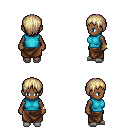
a pixel art fantasy rpg character, female body template, human, dark skin, teal sleeveless shirt, robe skirt, white blonde plain hairstyle, bracelets, white slippers, four views (front, back, left, right), 2x2 character sprite sheet, small pixel art, hard edges, no anti-aliasing